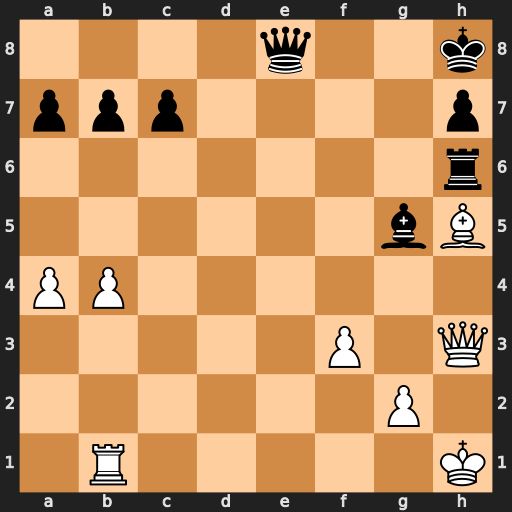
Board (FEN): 4q2k/ppp4p/7r/6bB/PP6/5P1Q/6P1/1R5K
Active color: w
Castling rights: -
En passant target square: -
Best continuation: Bxe8 Rxh3+ gxh3